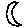
Label: moon